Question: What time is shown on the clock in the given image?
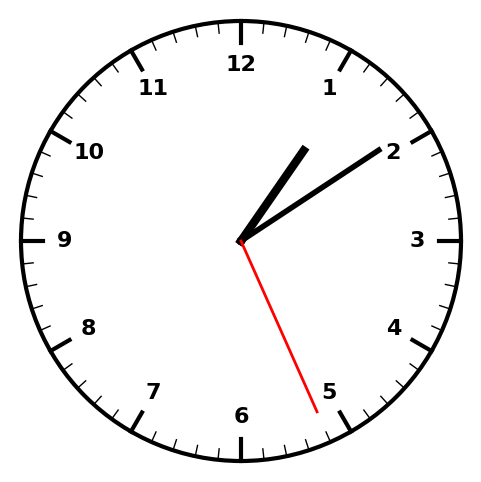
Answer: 01:09:26